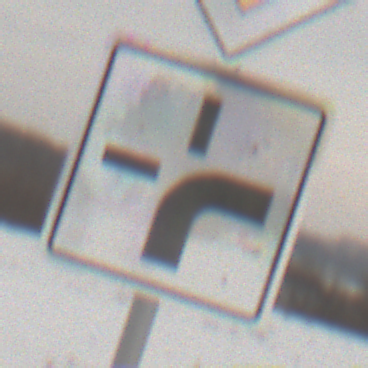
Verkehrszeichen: VerlaufVorfahrtsstrasse3
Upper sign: Vorfahrtsstrasse
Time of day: MorningAfternoon
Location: Outdoor (Nature)
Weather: Overcast
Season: Winter
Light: Natural